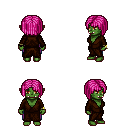
a pixel art fantasy rpg character, female body template, orc, green skin, brown robe, magenta pants, pink pageboy hairstyle, bracelets, four views (front, back, left, right), 2x2 character sprite sheet, small pixel art, hard edges, no anti-aliasing